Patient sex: M
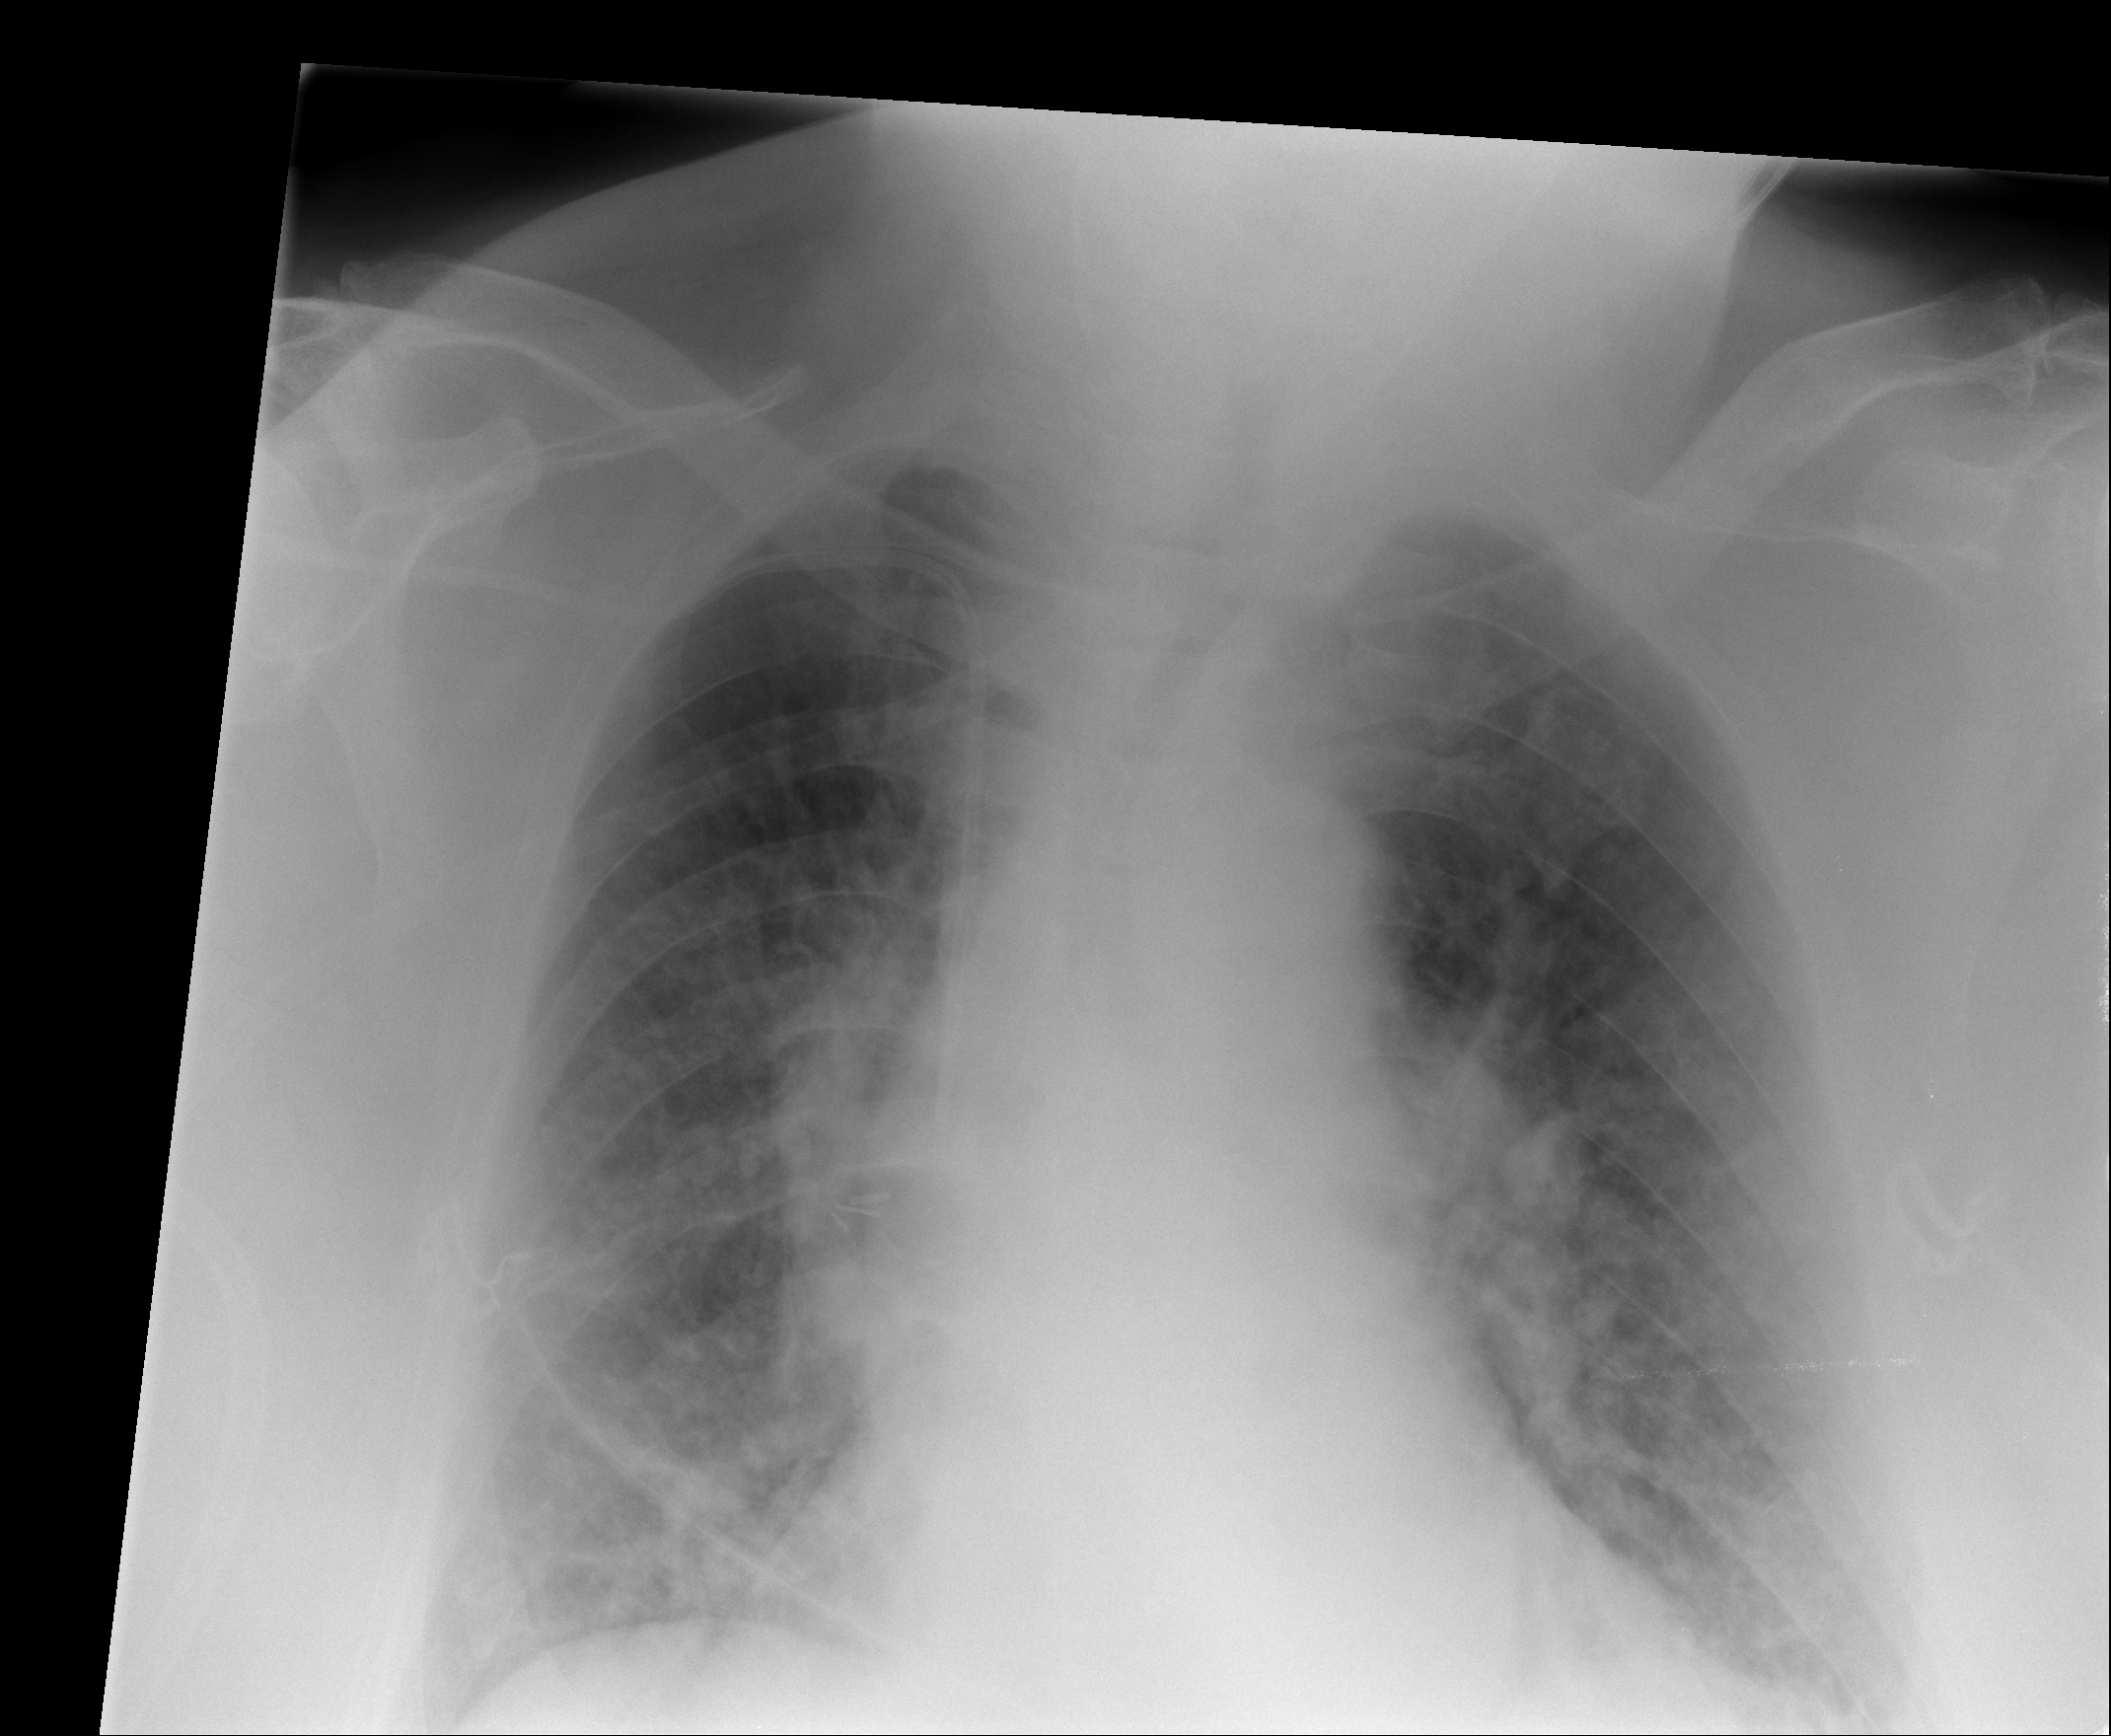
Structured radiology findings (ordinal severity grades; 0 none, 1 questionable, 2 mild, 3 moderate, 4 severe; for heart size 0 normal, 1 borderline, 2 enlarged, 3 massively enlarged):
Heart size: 0
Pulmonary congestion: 3
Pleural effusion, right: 0
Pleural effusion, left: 0
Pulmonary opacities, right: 3
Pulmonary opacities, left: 3
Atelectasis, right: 0
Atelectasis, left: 0